Question: I'm trying to get JSONStore working in MobileFirst 7 application on Lenovo A7000-a. But JSONStore throws error on initialization. However on my LG P880 it works fine. Here is the code of init:
'''
var collections = {
configuration : {
searchFields : { id : 'string' }
},
taskList : {
searchFields : { id : 'string' }
},
statistics : {
searchFields : { subCategoryId : 'string' }
},
issues : {
searchFields : {
id : 'string',
internalId : 'string',
taskListId : 'string',
subCategoryId : 'string',
subTaskId : 'string'
}
},
subCategories : {
searchFields : {}
},
categories : {
searchFields : {}
},
resultQueue : {
searchFields : {
taskListId: 'string'
}
}
};
WL.JSONStore.init(collections)
.then( function (result) {
angular.element(document).ready(function() {
angular.bootstrap(document, ['App']);
});
},
function (error) {
console.log('ERROR: cannot initialize JSONStore');
});
'''
And here is the error I get:

Based on error I guess that this error fires because lenovo has 64-bit ARM processor (MT6752M). Is there a way to fix this problem?
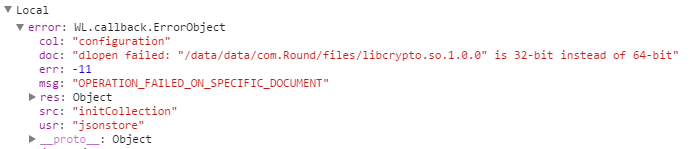
Answer: Update your MobileFirst Platform Foundation 7.0 installation to the latest available iFix from IBM Fix Central, which will contain the following fix:
PI43196 JSONSTORE DOES NOT CORRECTLY IDENTIFY X86_64 ARCHITECTURE PROCESSORS ON MOBILE DEVICES